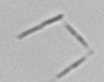
Label: Nanoneis